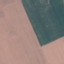
Land use / land cover: AnnualCrop